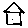
Label: house